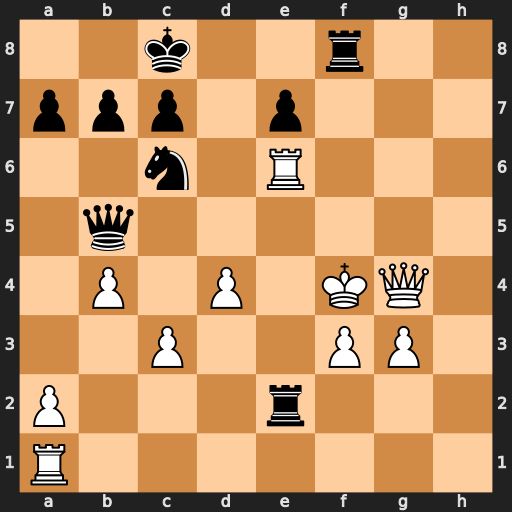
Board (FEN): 2k2r2/ppp1p3/2n1R3/1q6/1P1P1KQ1/2P2PP1/P3r3/R7
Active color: w
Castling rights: -
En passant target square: -
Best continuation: Rf6+ e6 Rxf8+